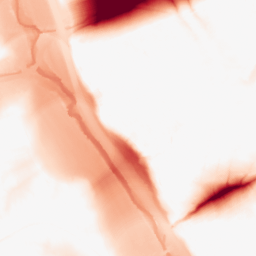
Category: morphological
Decomposition family: tophat
Decomposition parameters: size: 50
mode: black
Upsampling method: lanczos
Upsampling parameters: scale: 2
Upsampling scale: 2